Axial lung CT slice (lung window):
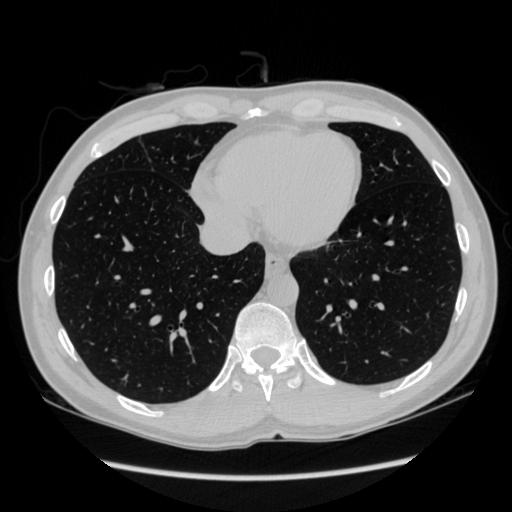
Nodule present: no